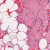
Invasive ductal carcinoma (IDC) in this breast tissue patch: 0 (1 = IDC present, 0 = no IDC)